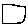
Label: square